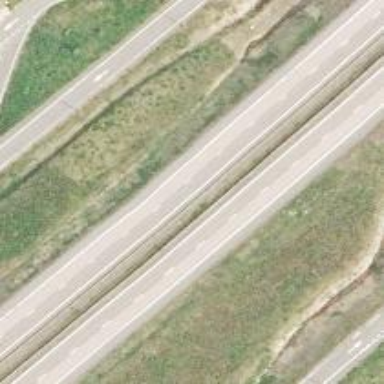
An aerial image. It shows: Asphalt motorway.